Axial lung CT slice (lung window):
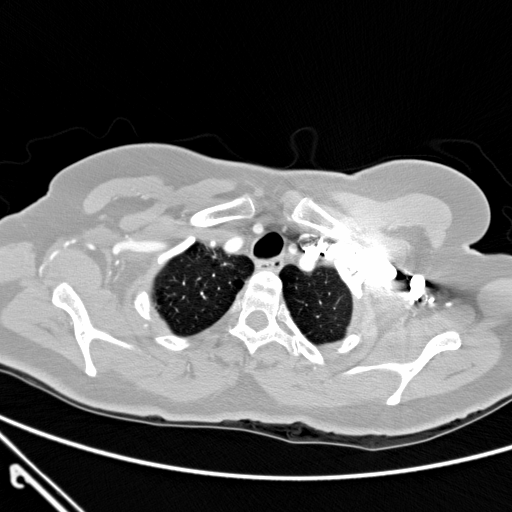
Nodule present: no